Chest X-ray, PA view. Patient: 24 years old, sex M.
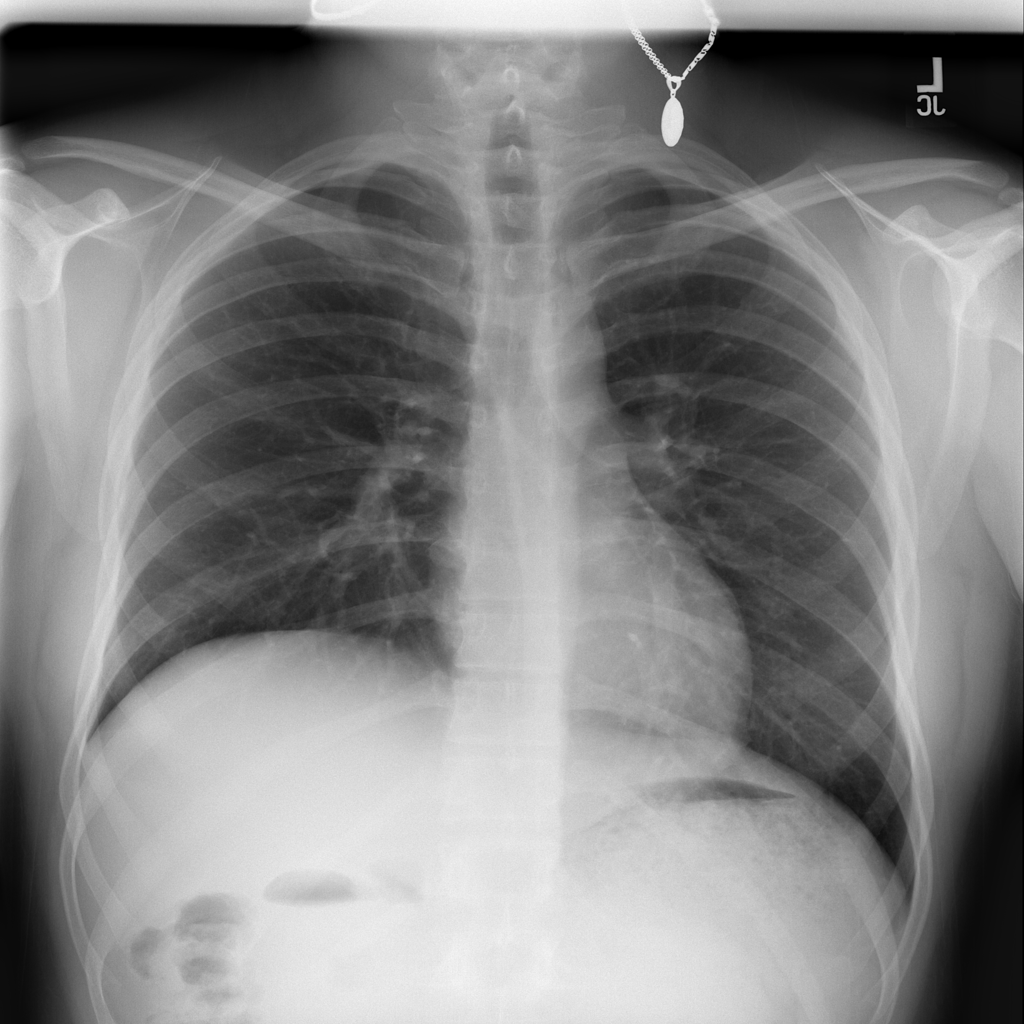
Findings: Infiltration